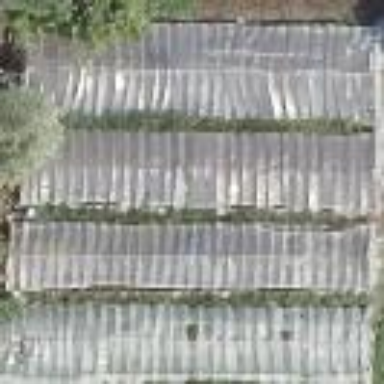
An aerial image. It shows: Greenhouse used for horticulture.